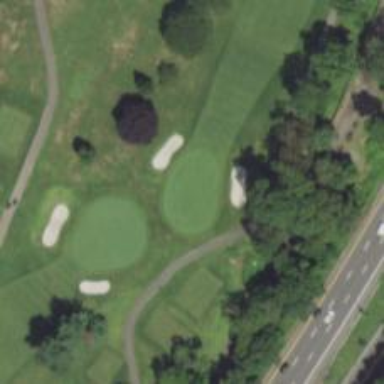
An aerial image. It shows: Golf hole.